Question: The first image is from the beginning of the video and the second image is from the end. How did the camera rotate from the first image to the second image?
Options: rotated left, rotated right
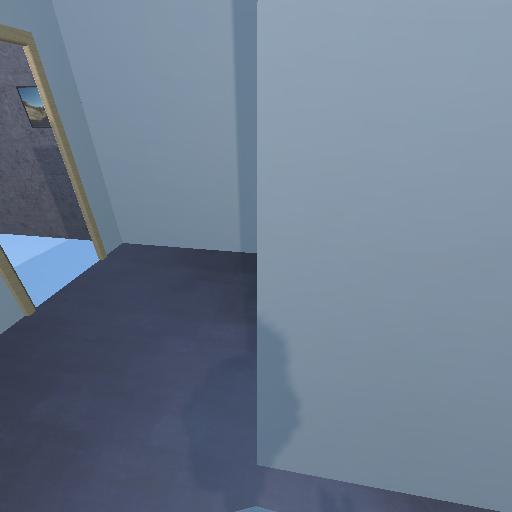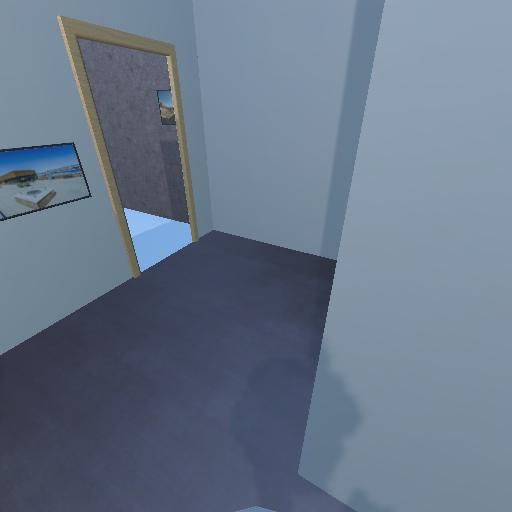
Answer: rotated left